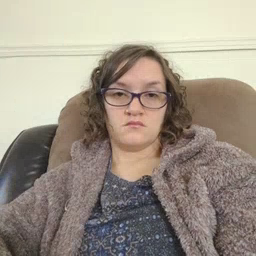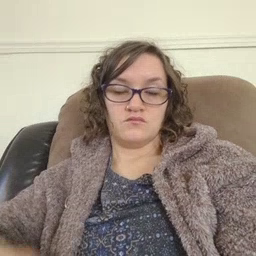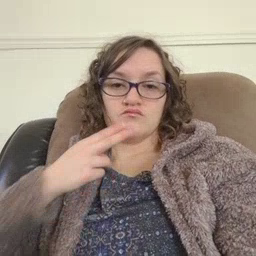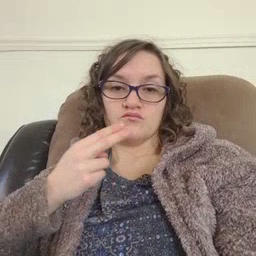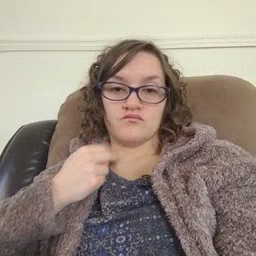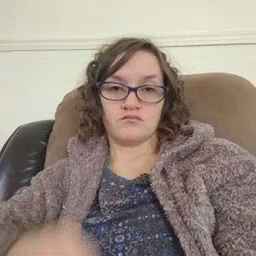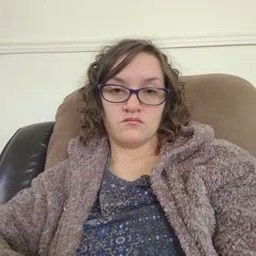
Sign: cute